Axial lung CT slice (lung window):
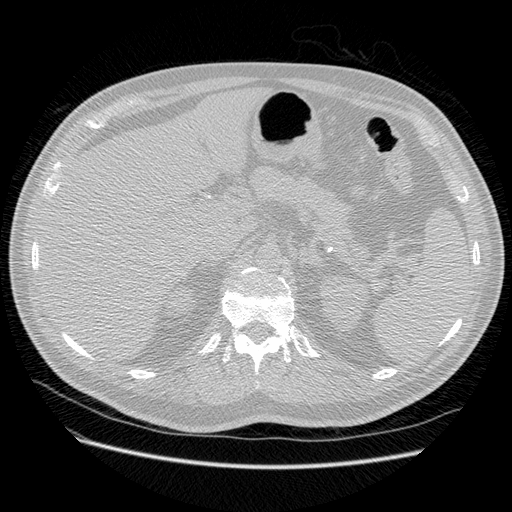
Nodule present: no